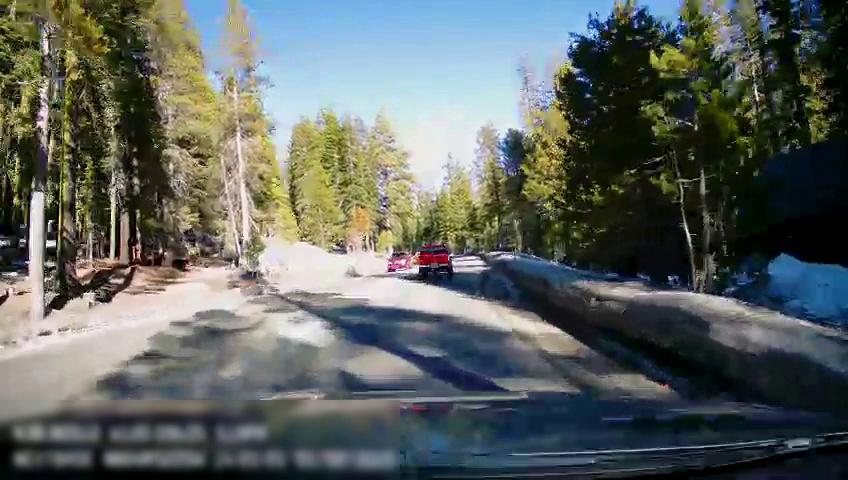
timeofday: Day
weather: Sunny
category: Drivable Space
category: Vehicles | SUV
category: Vehicles | Truck